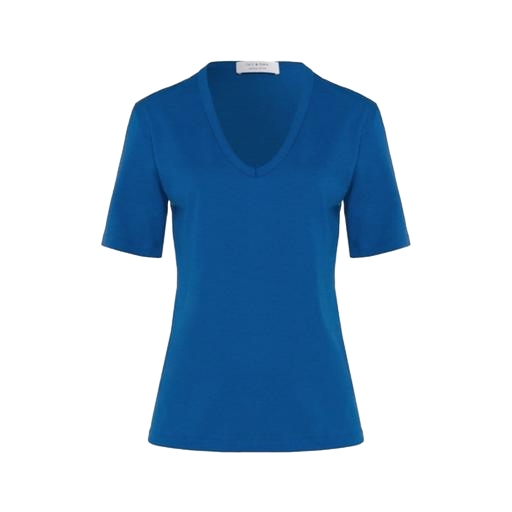
blue pima v-neck tee, blue classic v-neck tee, blue v-neck t-shirt only macy, white background